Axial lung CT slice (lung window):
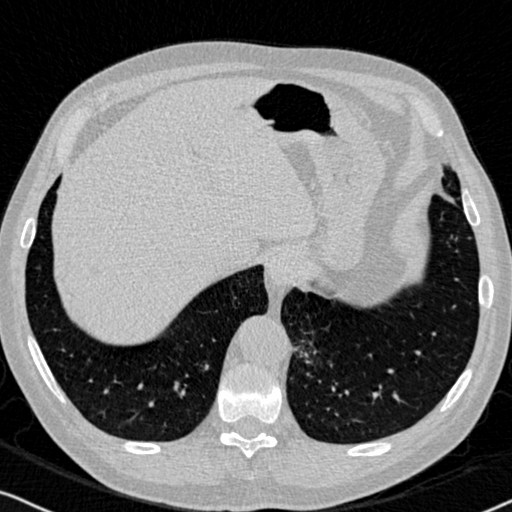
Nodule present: no